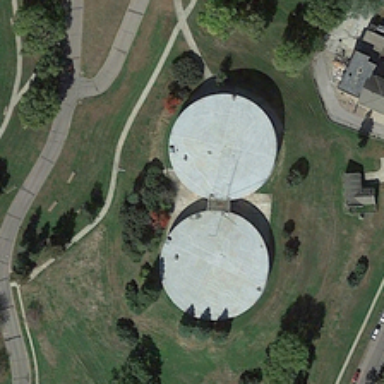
Two tanks are surrounded by some sparse green trees .